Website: macys
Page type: billing-address
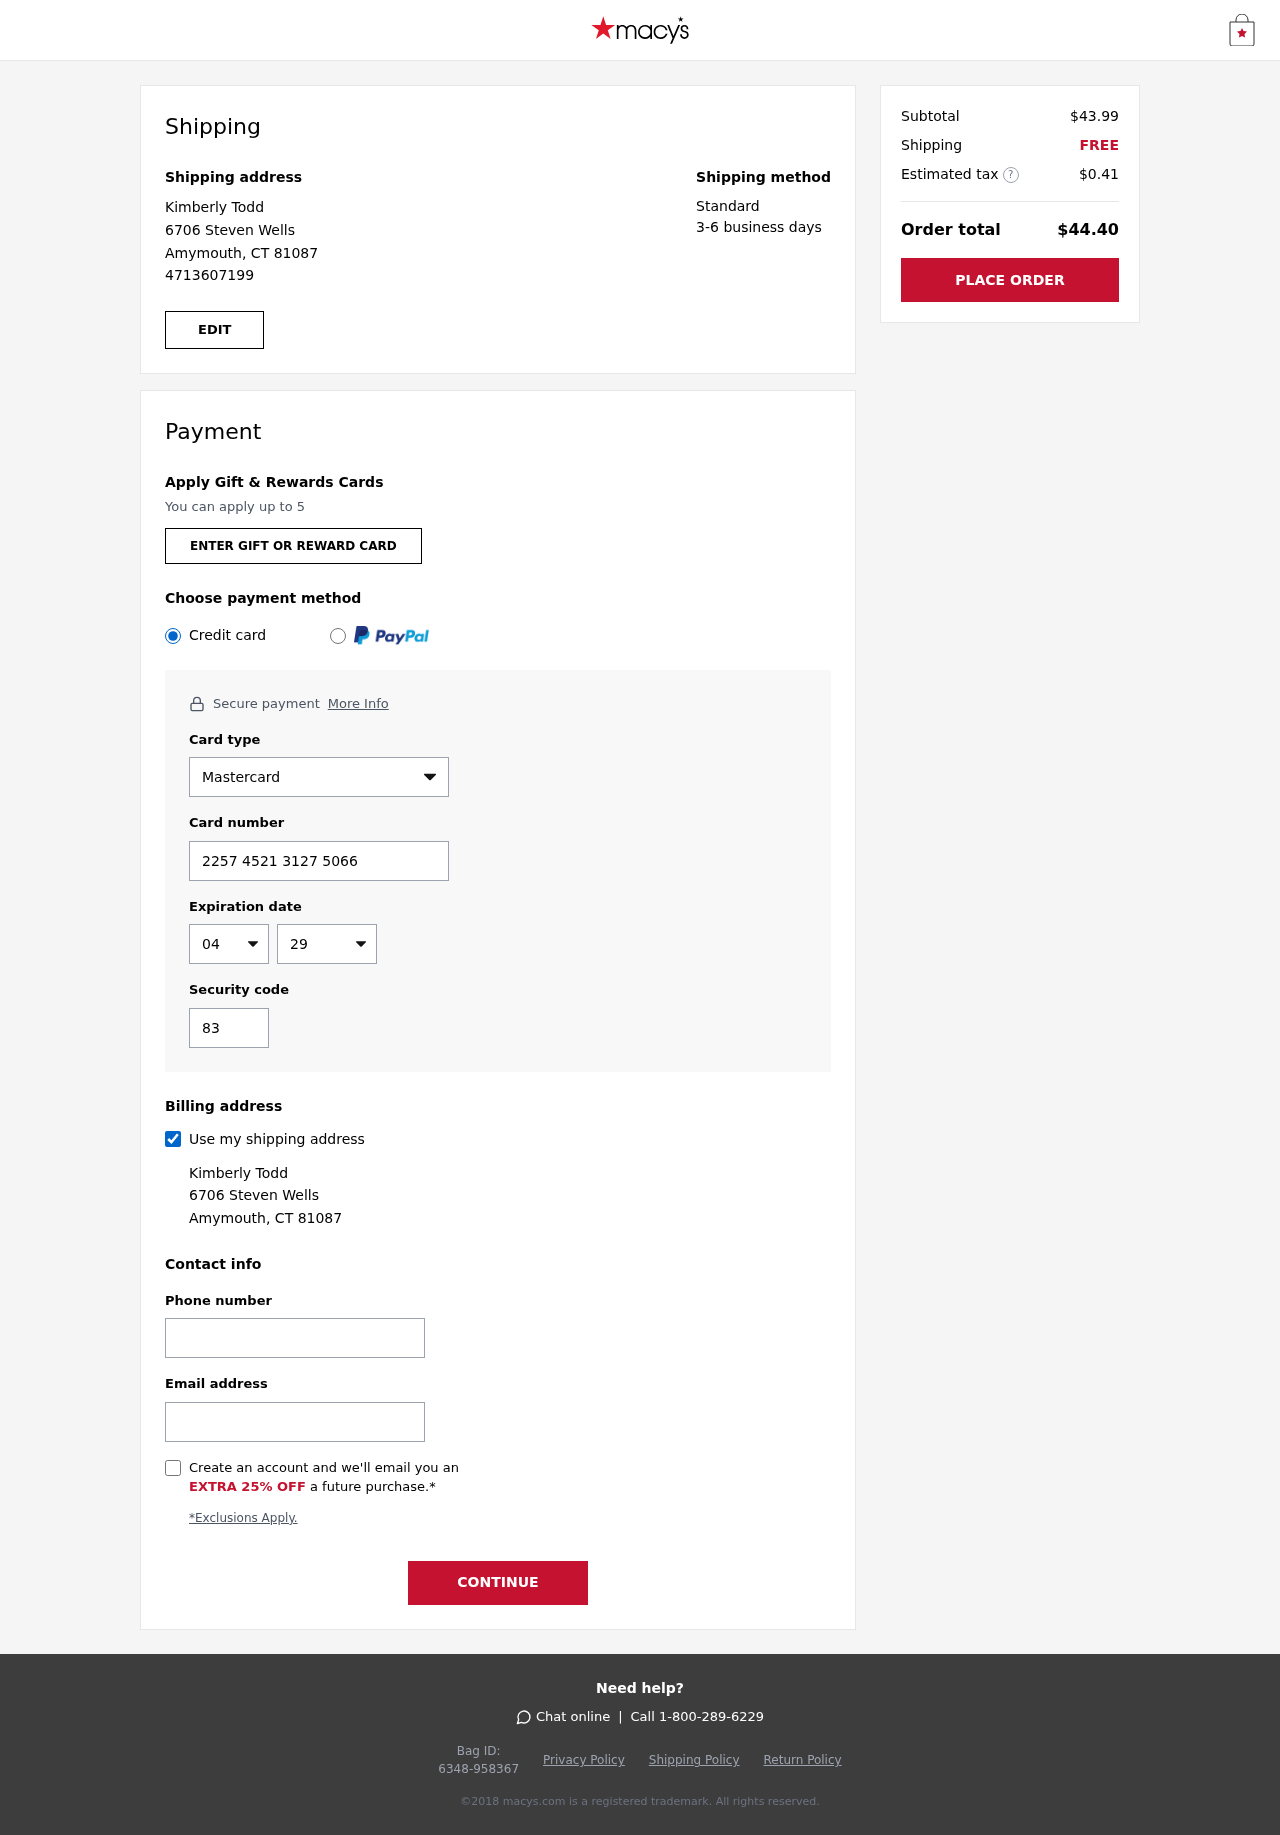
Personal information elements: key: PII_CARD_CVV
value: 833
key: PII_CARD_EXPIRY_MONTH
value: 04
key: PII_CARD_EXPIRY_YEAR
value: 29
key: PII_CARD_NUMBER
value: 2257 4521 3127 5066
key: PII_CARD_TYPE
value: Mastercard
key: PII_EMAIL
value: kimberly_todd@hotmail.com
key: PII_FULLNAME
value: Kimberly Todd
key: PII_PHONE
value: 4713607199
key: PII_STREET
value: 6706 Steven Wells
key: PII_CITY_STATE_ZIP
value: Amymouth, CT 81087
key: PII_FIRSTNAME
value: Kimberly
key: PII_LASTNAME
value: Todd
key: PII_FULLNAME2
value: Kimberly Todd
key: PII_FULLNAME3
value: Kimberly Todd
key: PII_FIRSTNAME2
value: Kimberly
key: PII_FIRSTNAME3
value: Kimberly
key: PII_LASTNAME2
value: Todd
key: PII_LASTNAME3
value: Todd
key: PII_FIRSTNAME_DERIVED
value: Kimberly
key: PII_LASTNAME_DERIVED
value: Todd
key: PII_FULLNAME_DERIVED
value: Kimberly Todd
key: PII_NAME_FULL_DERIVED
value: Kimberly Todd
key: PII_STREET2
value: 6706 Steven Wells
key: PII_PHONE2
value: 4713607199
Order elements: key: ORDER_SUBTOTAL
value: $43.99
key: ORDER_SHIPPING_COST
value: FREE
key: ORDER_TAX
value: $0.41
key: ORDER_TOTAL
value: $44.40